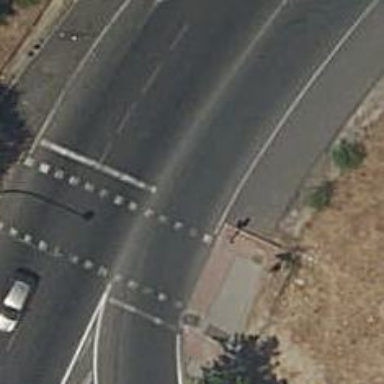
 there are traffic signals and zebra crossing."